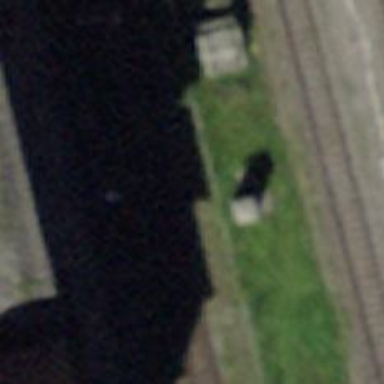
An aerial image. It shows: Single-track railway yard.